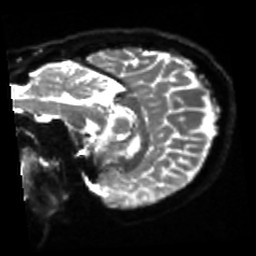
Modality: sbref
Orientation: sagittal
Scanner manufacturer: siemens
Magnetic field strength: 3 T
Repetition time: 4 s
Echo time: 0.0594 s